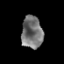
Tissue: prostate
Cell type: Epithelial cells
Senescence score: 0.3159
Nuclear area (px): 672
Mean DAPI intensity: 115.768